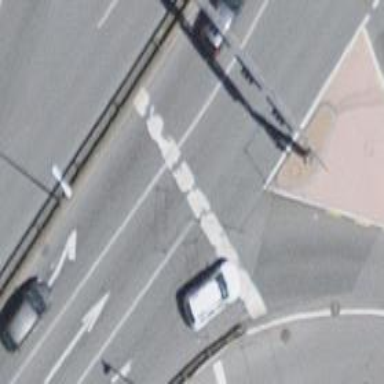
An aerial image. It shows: Road with traffic signals.